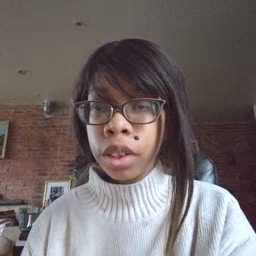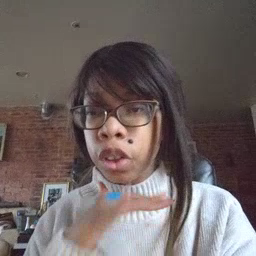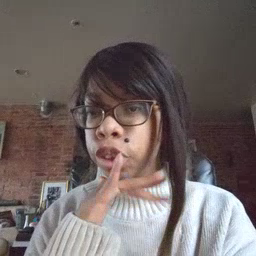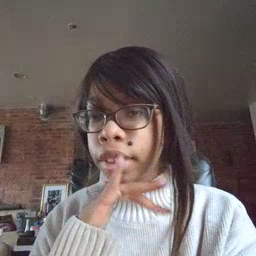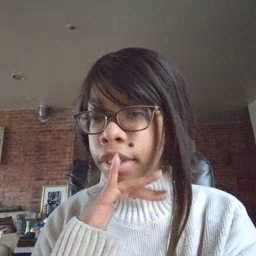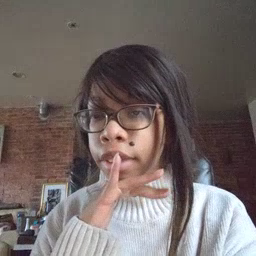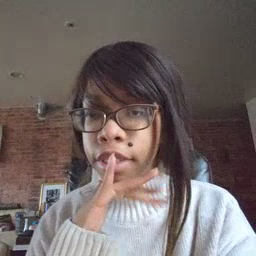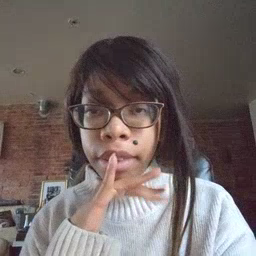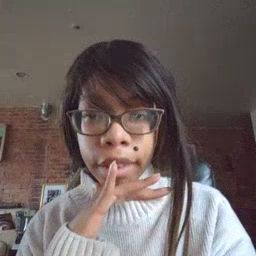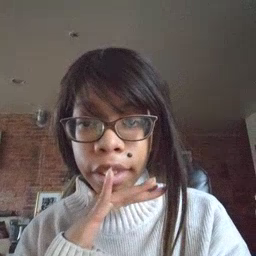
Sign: dirty